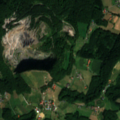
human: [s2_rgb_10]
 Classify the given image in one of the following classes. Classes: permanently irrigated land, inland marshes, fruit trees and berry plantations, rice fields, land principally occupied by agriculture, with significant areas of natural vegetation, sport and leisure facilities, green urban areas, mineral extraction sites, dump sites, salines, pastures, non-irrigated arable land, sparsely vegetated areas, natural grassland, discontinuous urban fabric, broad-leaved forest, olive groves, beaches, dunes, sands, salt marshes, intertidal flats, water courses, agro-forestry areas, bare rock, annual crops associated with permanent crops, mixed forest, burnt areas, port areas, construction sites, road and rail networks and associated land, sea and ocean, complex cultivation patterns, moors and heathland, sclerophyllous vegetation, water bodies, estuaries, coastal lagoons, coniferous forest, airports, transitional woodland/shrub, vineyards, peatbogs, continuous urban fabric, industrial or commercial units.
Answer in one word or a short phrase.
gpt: discontinuous urban fabric, mineral extraction sites, non-irrigated arable land, complex cultivation patterns, broad-leaved forest